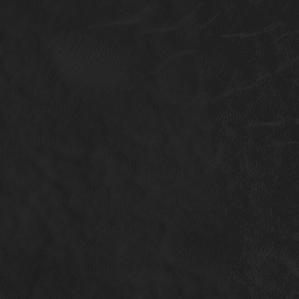
Label: non_frost